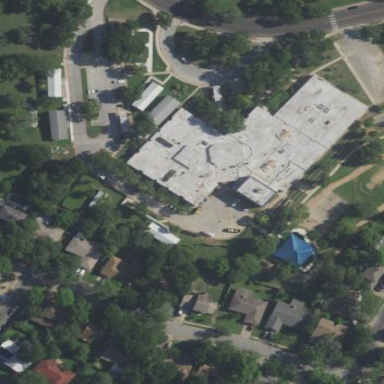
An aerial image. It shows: School.